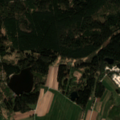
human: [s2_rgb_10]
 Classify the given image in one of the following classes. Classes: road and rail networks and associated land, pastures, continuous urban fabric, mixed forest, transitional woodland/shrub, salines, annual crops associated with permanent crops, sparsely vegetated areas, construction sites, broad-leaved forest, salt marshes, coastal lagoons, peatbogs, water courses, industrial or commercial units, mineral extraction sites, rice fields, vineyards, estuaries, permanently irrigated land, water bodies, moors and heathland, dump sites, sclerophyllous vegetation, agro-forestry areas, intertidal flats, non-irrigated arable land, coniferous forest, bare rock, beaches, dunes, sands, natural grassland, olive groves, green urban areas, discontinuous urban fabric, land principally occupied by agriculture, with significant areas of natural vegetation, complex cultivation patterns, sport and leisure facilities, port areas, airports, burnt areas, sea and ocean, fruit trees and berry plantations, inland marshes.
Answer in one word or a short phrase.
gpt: discontinuous urban fabric, complex cultivation patterns, land principally occupied by agriculture, with significant areas of natural vegetation, coniferous forest